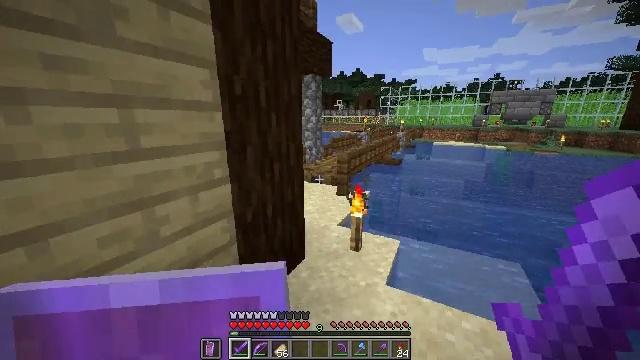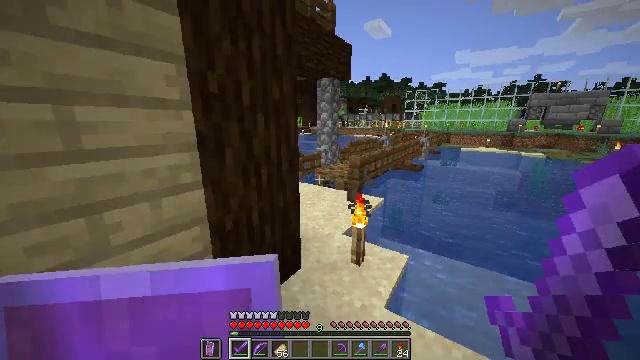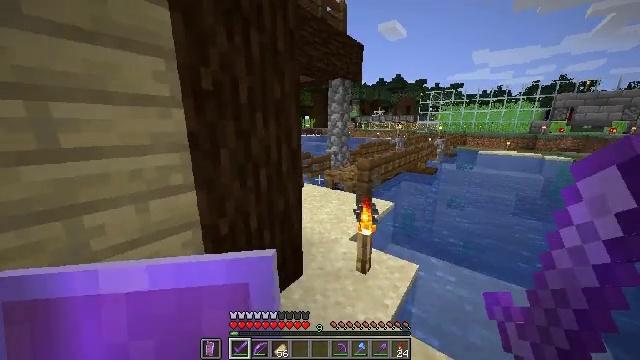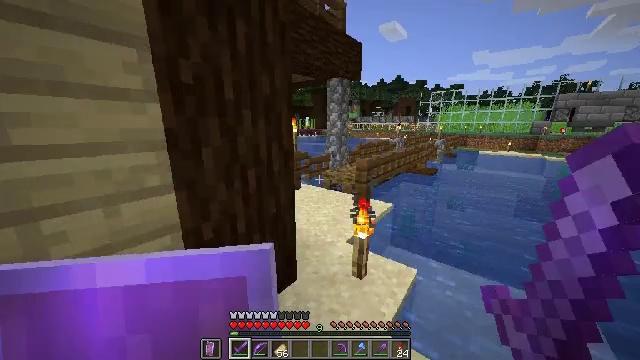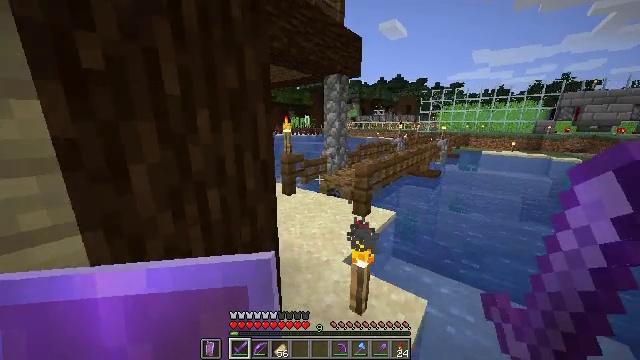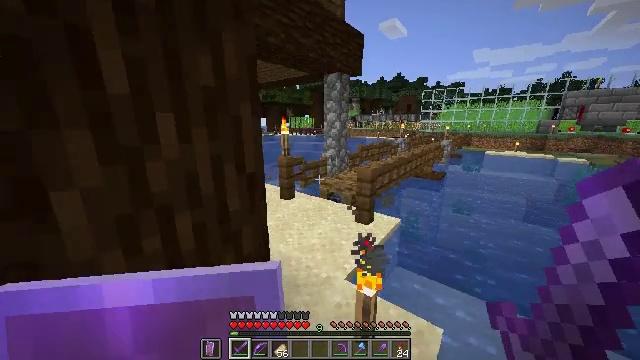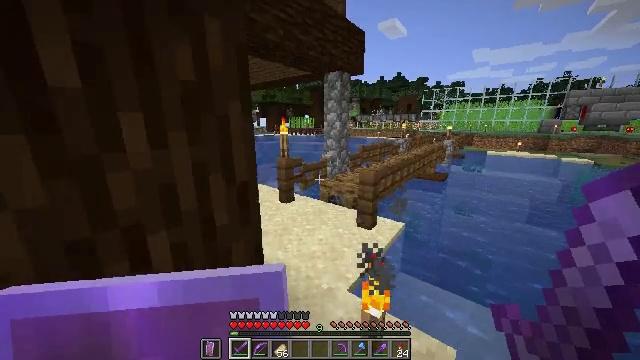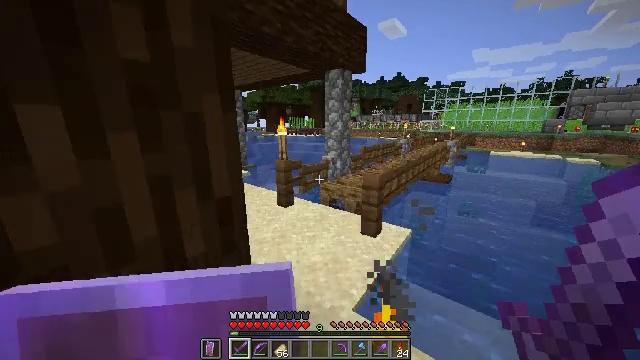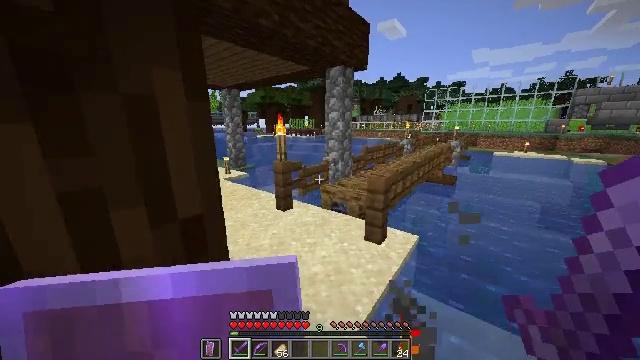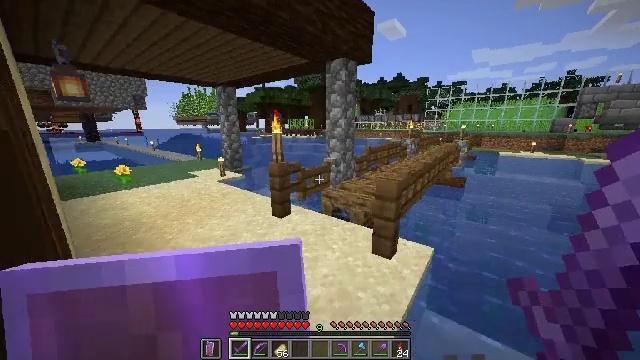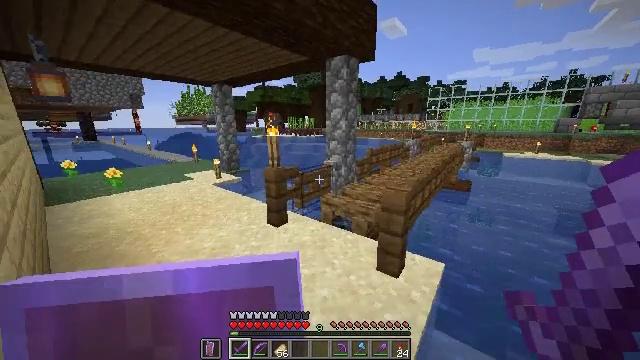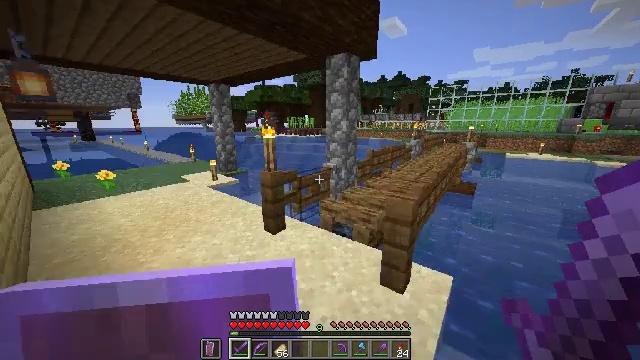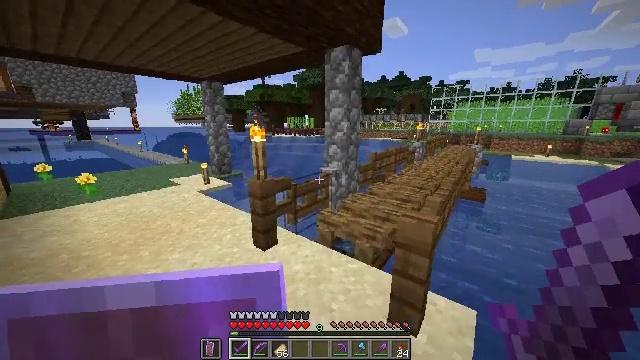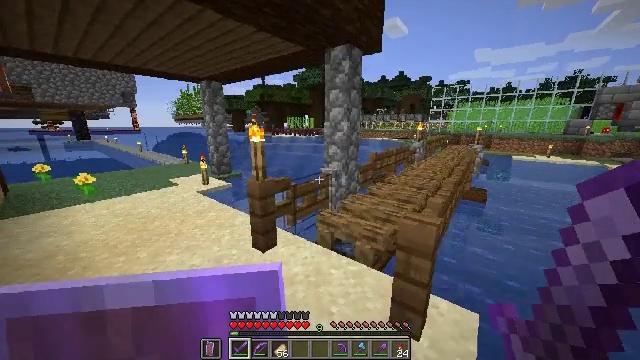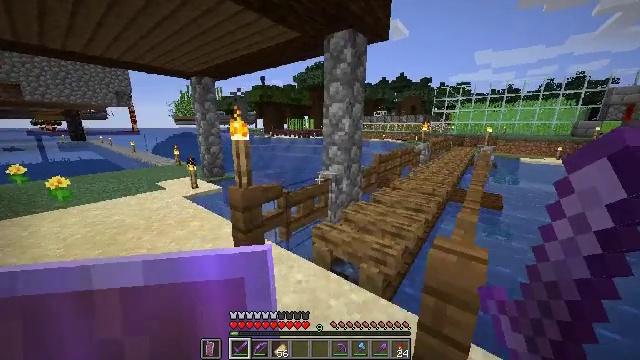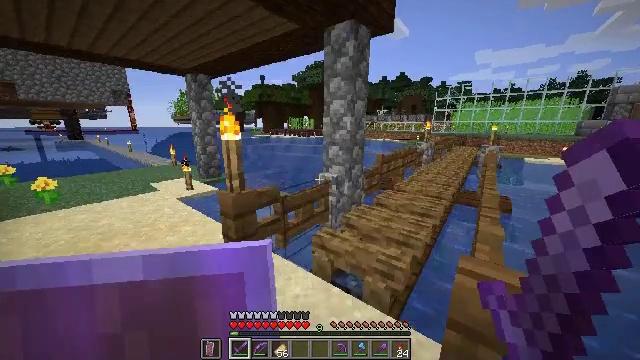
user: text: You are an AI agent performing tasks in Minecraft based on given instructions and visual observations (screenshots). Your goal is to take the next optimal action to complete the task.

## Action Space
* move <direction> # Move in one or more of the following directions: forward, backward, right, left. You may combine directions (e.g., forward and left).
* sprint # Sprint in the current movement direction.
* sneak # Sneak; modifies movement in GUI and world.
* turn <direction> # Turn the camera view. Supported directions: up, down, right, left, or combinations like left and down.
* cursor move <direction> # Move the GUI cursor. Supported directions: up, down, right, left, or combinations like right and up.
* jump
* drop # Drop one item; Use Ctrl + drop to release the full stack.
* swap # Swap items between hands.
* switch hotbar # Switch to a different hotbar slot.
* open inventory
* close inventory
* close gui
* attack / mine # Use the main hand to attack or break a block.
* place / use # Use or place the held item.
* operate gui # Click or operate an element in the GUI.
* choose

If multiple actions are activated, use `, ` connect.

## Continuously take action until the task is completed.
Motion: motion action
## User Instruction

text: Retrieve the spruce trapdoor by mining.
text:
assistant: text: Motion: move forward and move right, sprint, turn left
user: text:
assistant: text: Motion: move forward, sprint, turn left
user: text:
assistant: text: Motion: move forward, sprint
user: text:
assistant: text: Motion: move forward, sprint
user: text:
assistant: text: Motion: move forward, sprint
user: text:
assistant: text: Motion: move forward, sprint
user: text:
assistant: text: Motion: move forward, sprint
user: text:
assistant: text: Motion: move forward, sprint
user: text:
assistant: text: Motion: move forward, sprint
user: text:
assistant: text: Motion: move forward, sprint
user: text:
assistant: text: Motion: move forward, sprint
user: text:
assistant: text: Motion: move forward, sprint
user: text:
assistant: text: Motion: move forward, sprint
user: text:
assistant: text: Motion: move forward, sprint
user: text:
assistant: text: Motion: move forward, sprint
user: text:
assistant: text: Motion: move forward, sprint
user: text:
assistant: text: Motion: move forward, sprint
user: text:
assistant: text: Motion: move forward, sprint, turn right and down, jump
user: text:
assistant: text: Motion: move forward, sprint, turn right and down, jump
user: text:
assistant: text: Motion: move forward, sprint, turn right, jump
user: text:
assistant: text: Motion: move forward, sprint, turn right, jump
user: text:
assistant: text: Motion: move forward, sprint, turn right, jump
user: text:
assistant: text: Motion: move forward, sprint, turn right
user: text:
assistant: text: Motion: move forward, sprint
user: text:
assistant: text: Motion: move forward, sprint
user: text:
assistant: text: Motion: move forward, sprint
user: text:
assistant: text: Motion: move forward, sprint
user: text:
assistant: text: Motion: move forward, sprint
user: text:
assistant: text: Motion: move forward, sprint
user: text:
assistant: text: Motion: move forward, sprint, turn left